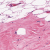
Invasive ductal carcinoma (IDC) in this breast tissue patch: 0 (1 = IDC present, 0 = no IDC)